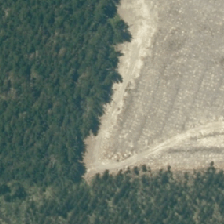
Land cover: harvested_forest